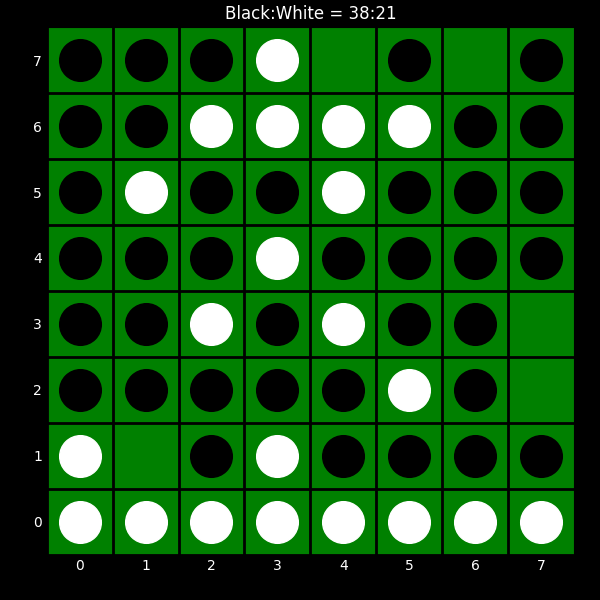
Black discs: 38
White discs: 21